Question: I'm trying to debug my c# application that check MIPS syntax. But its not allowing be to debug it. No matter where I enter my break point it gets ignored, including the first line of the Main() function. Its also throwing me this error.
'add a b c' works fine if i don't call HasValidParams()
'add a b' throws exception in the same situation
neither works when calling HasValidParams()

program.cs
'''
private static void Main(string[] args)
{
var validator = new MipsValidator();
Console.Write("Please enter a MIPS statement: ");
string input = Console.ReadLine();
List<string> arguments = input.Split(new char[0]).ToList();
Response status = validator.IsSyntaxValid(arguments);
//Check syntax
if (status.Success.Equals(true))
{
Response stat = validator.HasValidParams(arguments);
//Check parameters
if (stat.Success.Equals(true))
{
Console.WriteLine(string.Format("'{0}' is a valid mips instruction ", input));
}
else
{
foreach (var reason in stat.Reasons)
{
Console.WriteLine(reason);
}
}
}
else
{
foreach (string reason in status.Reasons)
{
Console.WriteLine(reason);
}
}
}
'''
mips-validator.cs
'''
using System;
using System.Collections.Generic;
using System.Text.RegularExpressions;
namespace mips_validator.utils
{
public class MipsValidator : IMipsValidator
{
#region Implementation of IMipsValidator
public Response IsSyntaxValid(List<string> args)
{
var response = new Response {Success = true};
var op = (Operator) Enum.Parse(typeof (Operator), args[0]);
switch (op)
{
case Operator.addi:
case Operator.add:
case Operator.beq:
if (args.Count != 4)
{
response.Reasons.Add(string.Format("4 operands required for {0}, {1} parameters provided.",
op, args.Count));
response.Success = false;
}
break;
case Operator.j:
if (args.Count != 2)
{
response.Reasons.Add(string.Format("1 operands required for {1}, {0} parameters provided.",
args.Count, op));
response.Success = false;
}
break;
default:
response.Reasons.Add(string.Format("{0} is an unknown mips operation", op));
response.Success = false;
break;
}
return response;
}
public Response HasValidParams(List<string> parameters)
{
string op1, op2, op3;
var temporary = new Regex(@"/\$t\d+/");
var store = new Regex(@"/\$s\d+/");
var zero = new Regex(@"/\$zero/");
var osReserved = new Regex(@"/\$k0|1/");
var memory = new Regex(@"");
var constant = new Regex(@"/-?\d*/");
var label = new Regex(@"/.*\:/");
Operator operation;
var response = new Response {Success = true};
string opString = parameters[0];
Enum.TryParse(opString.Replace("$", string.Empty), true, out operation);
switch (operation)
{
case Operator.add:
{
op1 = parameters[1];
op2 = parameters[2];
if (!temporary.IsMatch(op1) && !store.IsMatch(op1) && !zero.IsMatch(op1))
{
response.Reasons.Add(string.Format("{0}: error register expected", op1));
response.Success = false;
}
if (!temporary.IsMatch(op2) && !store.IsMatch(op2) && !zero.IsMatch(op2))
{
response.Reasons.Add(string.Format("{0}: error register expected", op2));
response.Success = false;
}
}
break;
case Operator.addi:
{
op1 = parameters[1];
op2 = parameters[2];
if (!temporary.IsMatch(op1) && !store.IsMatch(op1) && !zero.IsMatch(op1))
{
response.Reasons.Add(string.Format("{0}: error register expected", op1));
response.Success = false;
}
if (!constant.IsMatch(op2) && !zero.IsMatch(op2))
{
response.Reasons.Add(string.Format("{0}: error constant expected", op2));
response.Success = false;
}
}
break;
case Operator.beq:
{
op1 = parameters[1];
op2 = parameters[2];
op3 = parameters[3];
if (!temporary.IsMatch(op1) && !store.IsMatch(op1) && !zero.IsMatch(op1))
{
response.Reasons.Add(string.Format("{0}: error register expected", op1));
response.Success = false;
}
if (!temporary.IsMatch(op2) && !store.IsMatch(op2) && !zero.IsMatch(op2))
{
response.Reasons.Add(string.Format("{0}: error register expected", op2));
response.Success = false;
}
if (!label.IsMatch(op3) && !constant.IsMatch(op3))
{
response.Reasons.Add(string.Format("{0}: error label or constant expected", op3));
response.Success = false;
}
}
break;
}
return response;
}
#endregion
}
}
'''
SOLUTION-------
Response.cs(old)
'''
public class Response
{
public List<string> Reasons;
public bool Success = true;
}
'''
Response.cs(current)
'''
public class Response
{
public Response()
{
Reasons = new List<string>();
Success = true;
}
public List<string> Reasons;
public bool Success = true;
}
'''
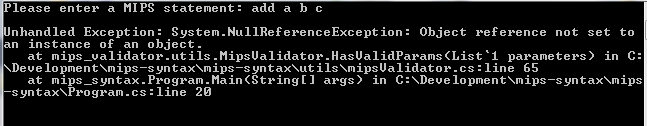
Answer: I can't tell if you're looking for a way to be able to debug your project or if you'd prefer to be told potential issues in your code.
For the latter:
Make sure 'Response.Reasons' is initialized by the constructor of 'Response' (or a field initializer).